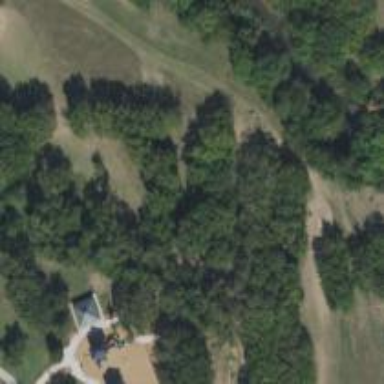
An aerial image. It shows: Disc golf course.